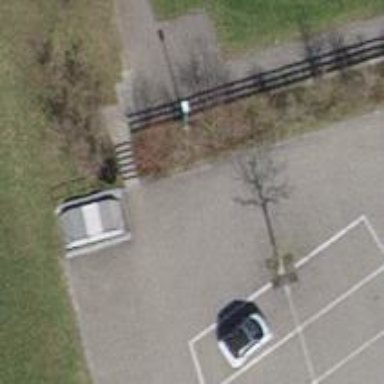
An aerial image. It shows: Set of steps on the road.